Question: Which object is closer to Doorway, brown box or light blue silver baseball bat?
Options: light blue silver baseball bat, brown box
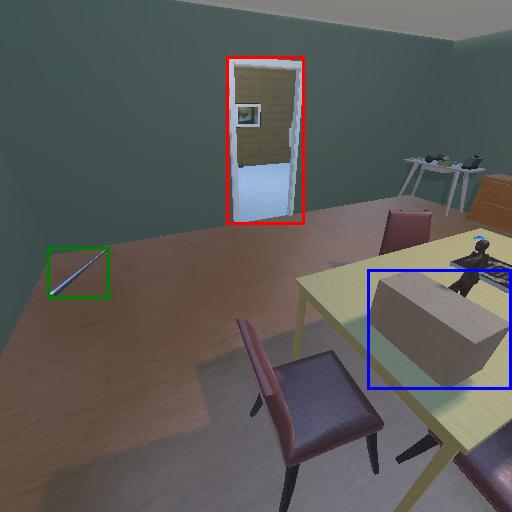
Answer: light blue silver baseball bat